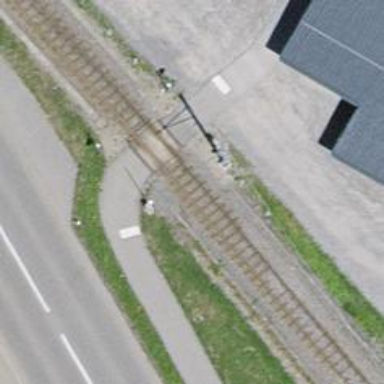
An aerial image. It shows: Railway crossing with traffic signals. The crossing has full barriers.